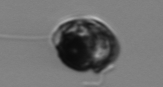
Label: Proterythropsis